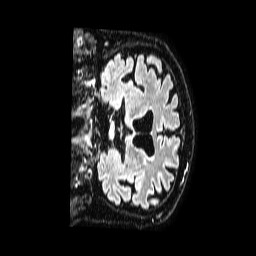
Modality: FLAIR
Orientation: coronal
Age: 63
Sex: male
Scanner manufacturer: philips
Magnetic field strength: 1.5 T
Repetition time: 4.8 s
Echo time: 0.3 s